Interaction volume radius: 10 \u00c5
Interaction volume height: 10 \u00c5
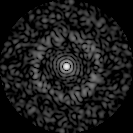
Disorder parameter: 0.8383